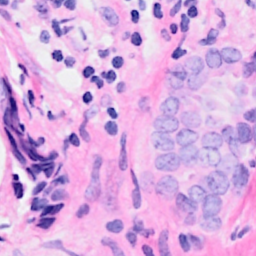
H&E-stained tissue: Breast